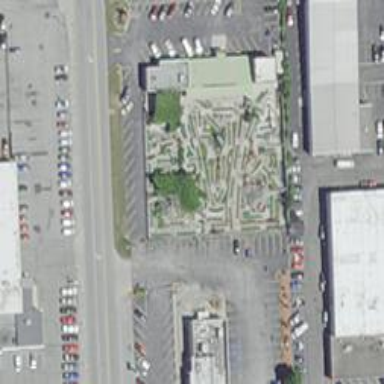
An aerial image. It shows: Miniature golf leisure land.